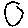
Label: circle